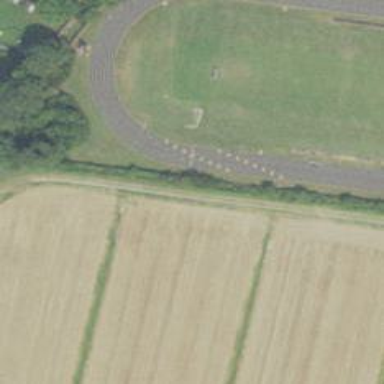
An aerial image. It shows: Track located within leisure land area.